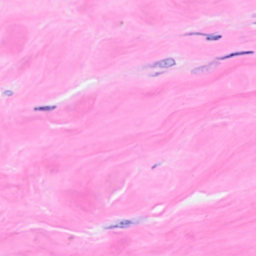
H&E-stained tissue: Breast